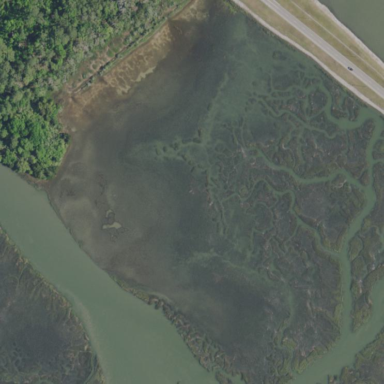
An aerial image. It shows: Tidal wetland characterized by saltmarsh vegetation.